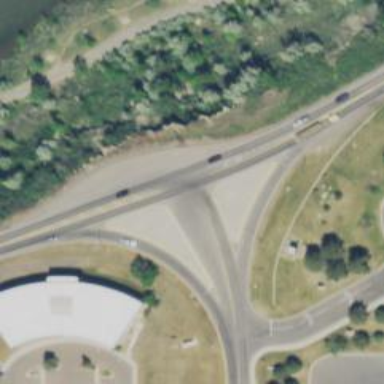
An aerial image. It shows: Primary link highway.